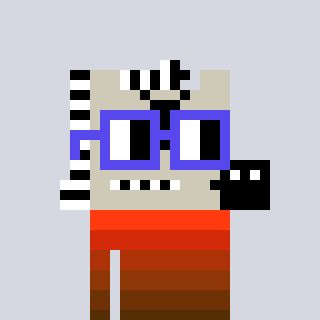
a pixel art character with square blue glasses, a zebra-shaped head and a yellow-colored body on a cool background